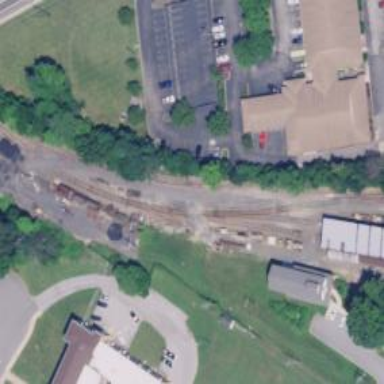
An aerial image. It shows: Preserved railway yard with rail tracks.